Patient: sex F, age 58
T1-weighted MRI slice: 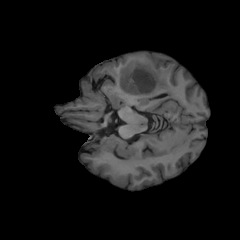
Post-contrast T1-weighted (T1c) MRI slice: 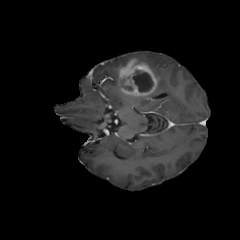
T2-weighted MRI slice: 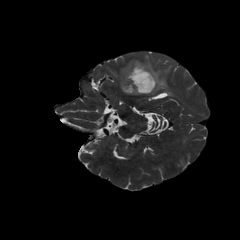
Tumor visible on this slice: yes
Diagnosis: Glioblastoma, IDH-wildtype
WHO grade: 4